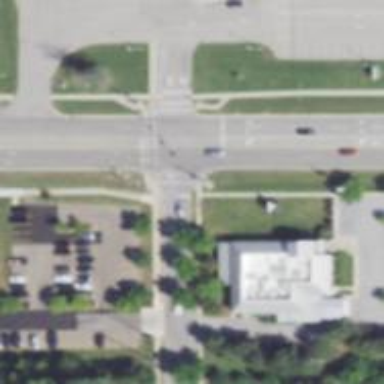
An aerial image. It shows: Crossing with marked lines on the road.